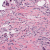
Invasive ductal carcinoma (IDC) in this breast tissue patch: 1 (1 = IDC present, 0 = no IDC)